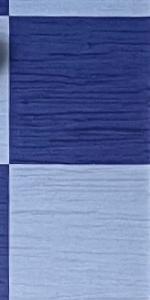
Label: Empty